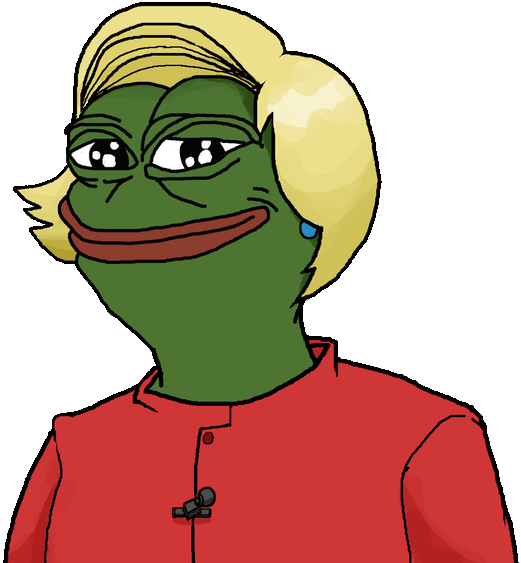
Label: 5_Pepe